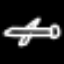
Label: airplane